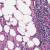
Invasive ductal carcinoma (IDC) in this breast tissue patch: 0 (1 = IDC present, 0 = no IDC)